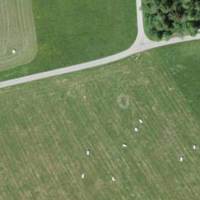
EUNIS habitat code: 24
Species observed at this site:
Symphoricarpos albus